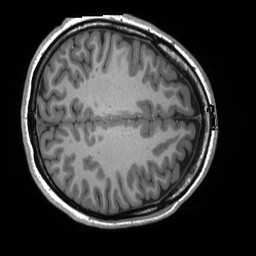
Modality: T1w
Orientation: axial
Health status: ill
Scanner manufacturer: siemens
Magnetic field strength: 3 T
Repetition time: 2.3 s
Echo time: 0.00243 s